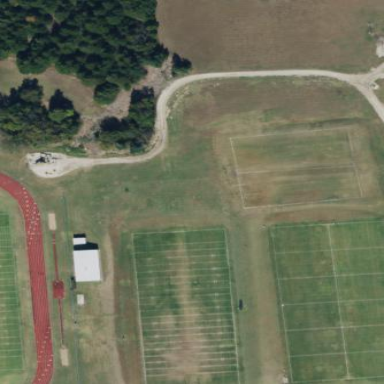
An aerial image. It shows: American football pitch for leisure and sport activities.